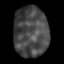
Tissue: lung
Cell type: Epithelial cells
Senescence score: 0.23
Nuclear area (px): 1709
Mean DAPI intensity: 72.09